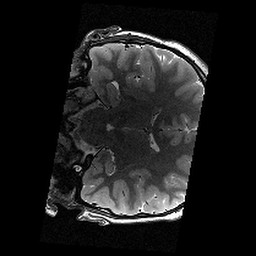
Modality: T2w
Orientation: coronal
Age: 12
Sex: male
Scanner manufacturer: siemens
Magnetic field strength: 3 T
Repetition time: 9.23 s
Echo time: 0.067 s